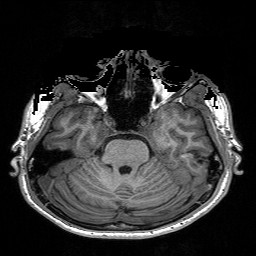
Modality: T1w
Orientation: coronal
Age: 20
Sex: female
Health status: healthy
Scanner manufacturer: siemens
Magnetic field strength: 3 T
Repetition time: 3.2 s